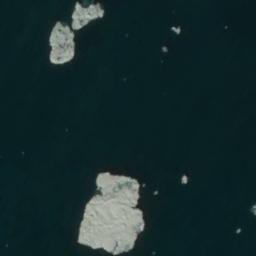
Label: sea_ice